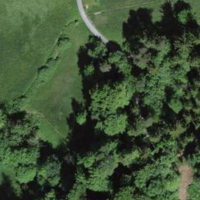
EUNIS habitat code: 44
Species observed at this site:
Euphorbia cyparissias
Eriophorum angustifolium